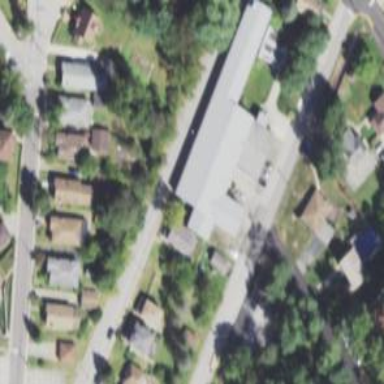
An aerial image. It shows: Manufacturing building.